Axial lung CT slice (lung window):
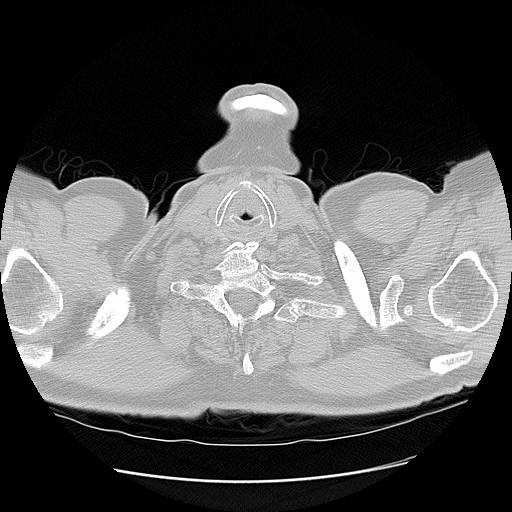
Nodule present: no